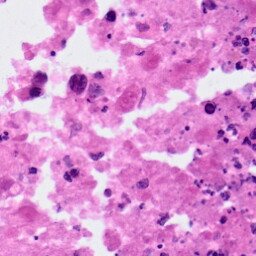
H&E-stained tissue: Lung